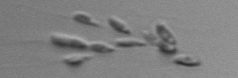
Label: Dinobryon